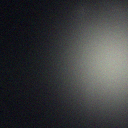
Screen state: off